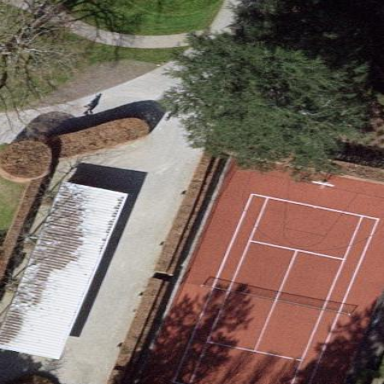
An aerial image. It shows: Synthetic tennis pitch for leisure sports.